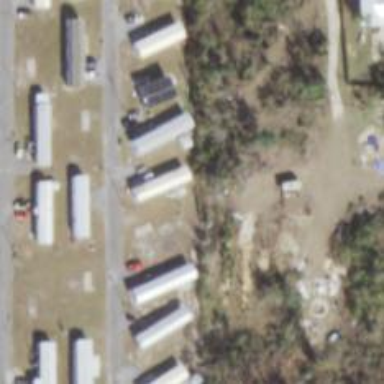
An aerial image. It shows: Residential area known as trailer park.